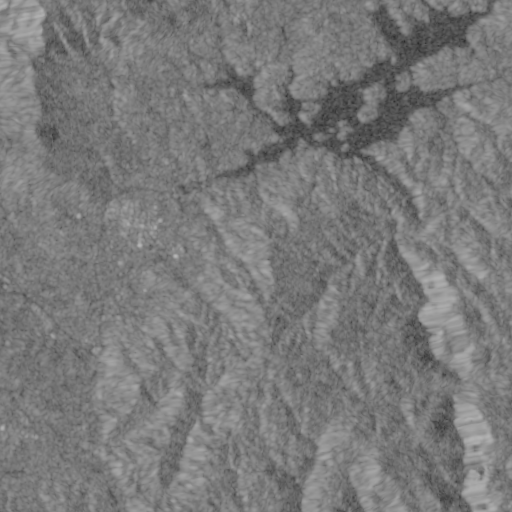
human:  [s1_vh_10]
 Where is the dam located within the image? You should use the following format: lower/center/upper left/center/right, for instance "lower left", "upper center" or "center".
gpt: The dam is located in the upper right of the image.
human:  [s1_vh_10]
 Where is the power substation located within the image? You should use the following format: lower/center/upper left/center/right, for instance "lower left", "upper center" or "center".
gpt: The power substation is located in the center left of the image.
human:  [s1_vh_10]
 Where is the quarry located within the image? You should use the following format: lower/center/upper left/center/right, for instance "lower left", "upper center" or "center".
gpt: There is no quarry in the image.

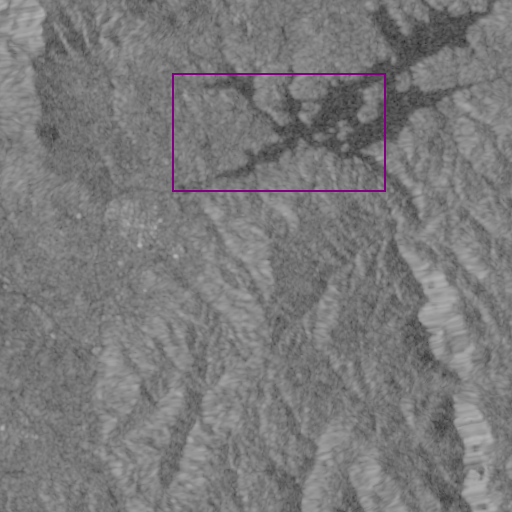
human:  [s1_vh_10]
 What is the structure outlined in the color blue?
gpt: There is no blue outline.
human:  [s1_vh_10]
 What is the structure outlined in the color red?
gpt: There is no structure outlined in red.